Interaction volume radius: 5 \u00c5
Interaction volume height: 10 \u00c5
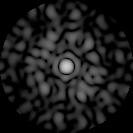
Disorder parameter: 0.8995